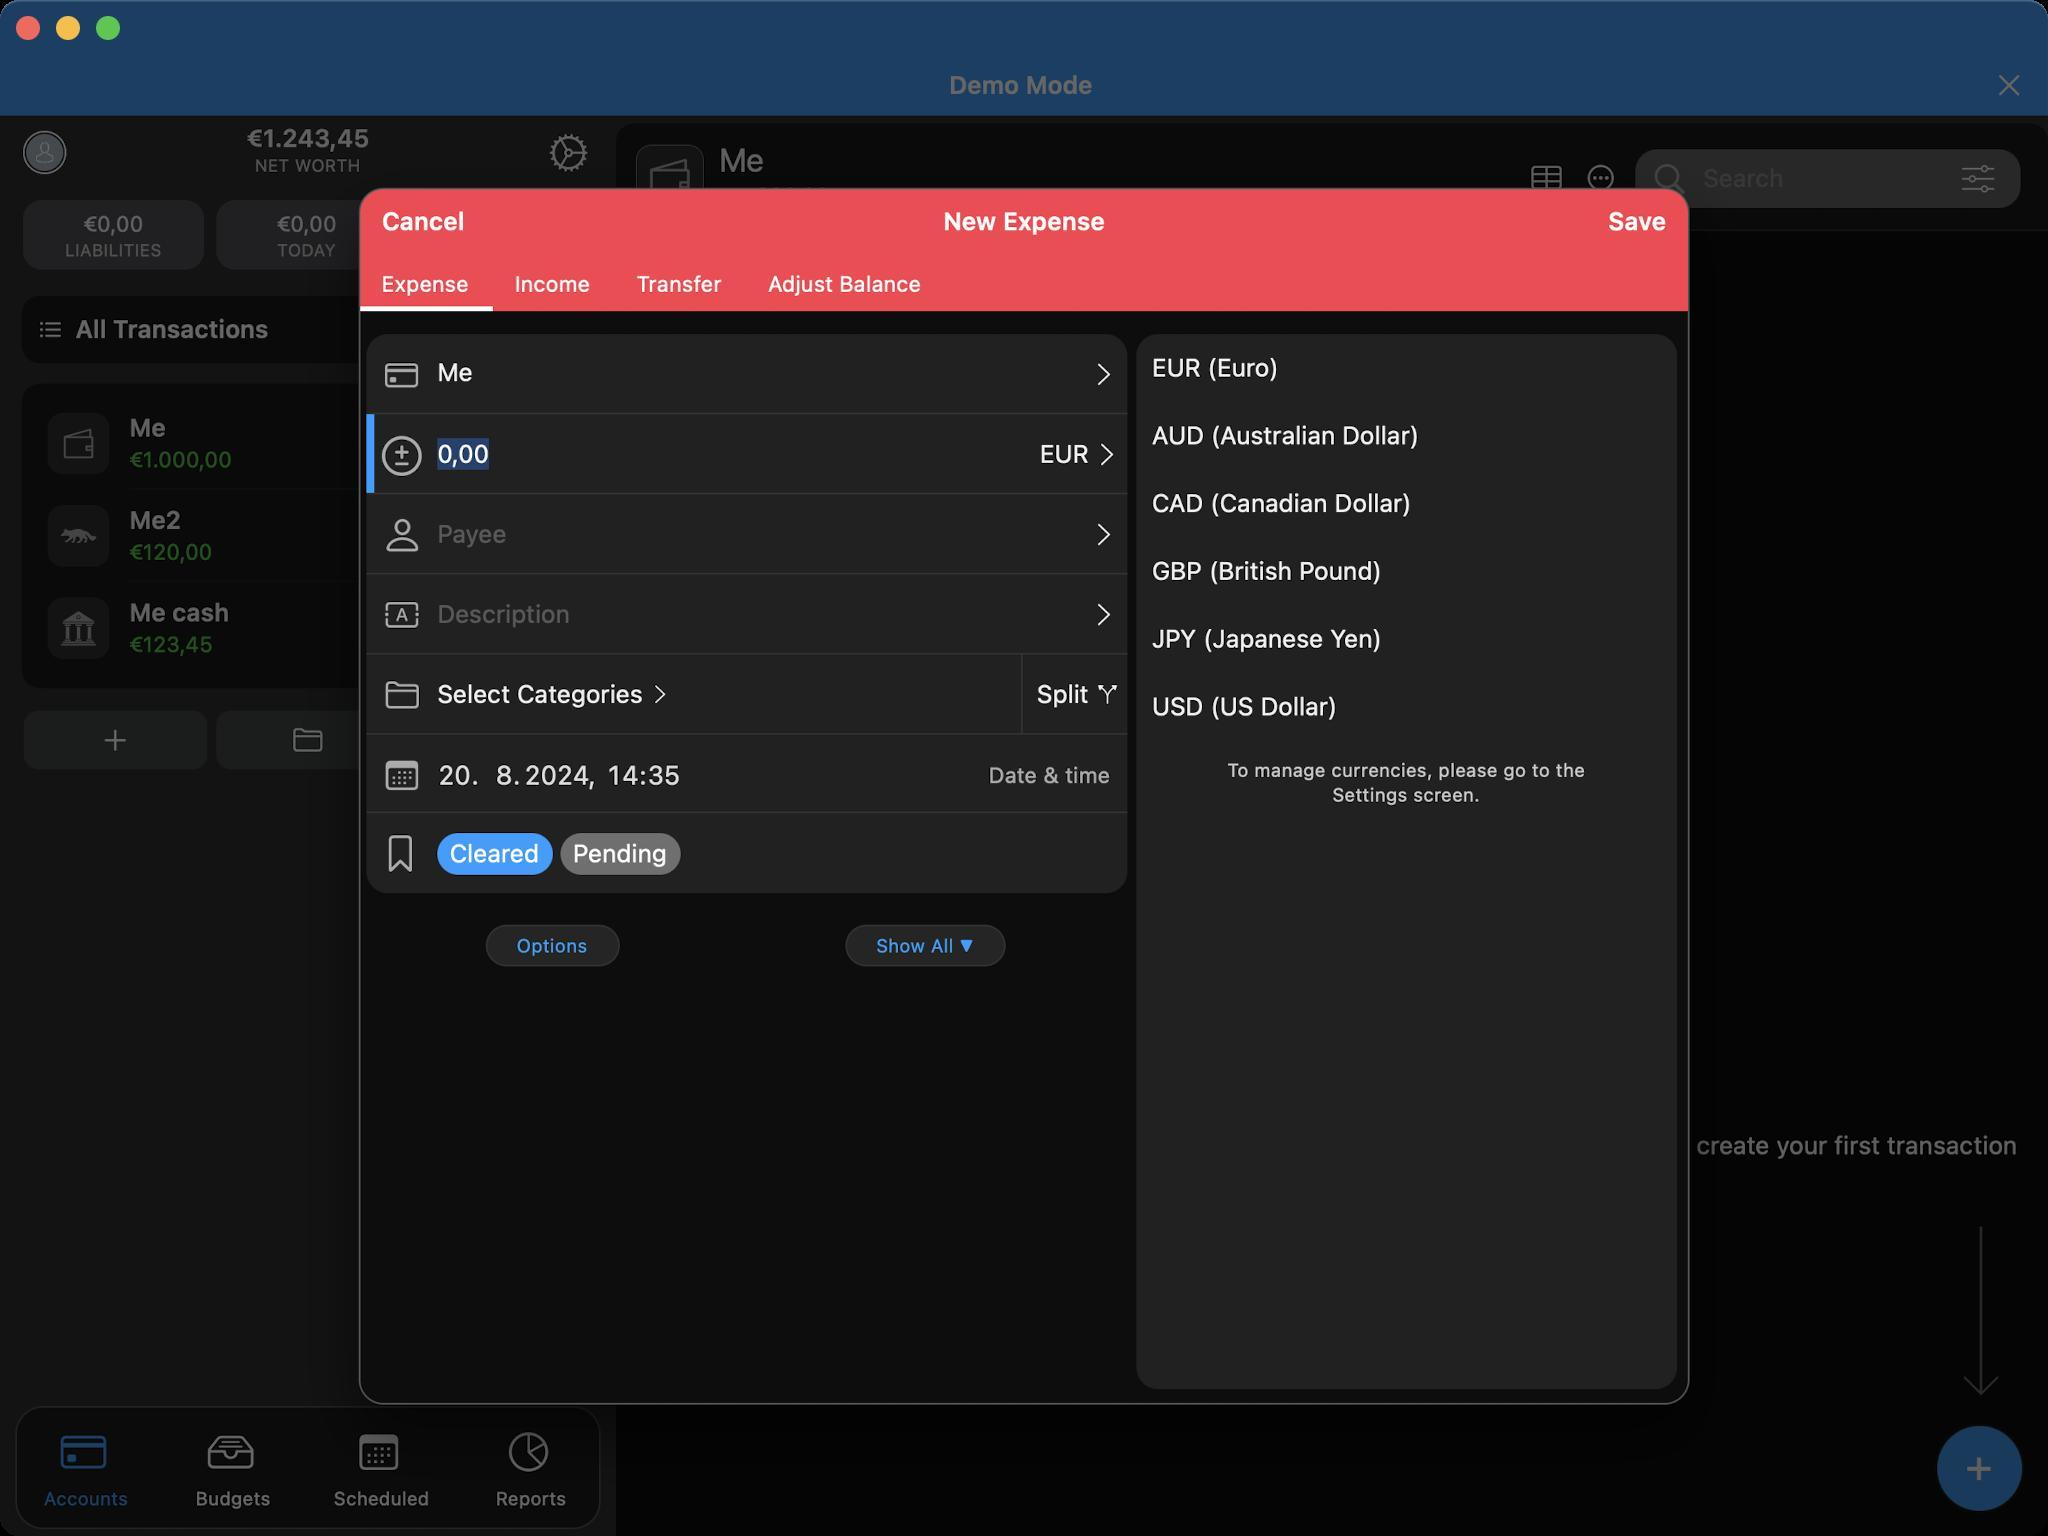
Accessibility tree:
{"name": "MoneyWiz", "role": "AXWindow", "description": null, "role_description": "standard window", "value": null, "position": "352.00;95.00", "size": "1024;768", "children": [{"name": null, "role": "AXGroup", "description": null, "role_description": "group", "value": null, "position": "0.00;0.00", "size": "1024;768", "children": [{"name": null, "role": "AXGroup", "description": null, "role_description": "group", "value": null, "position": "0.00;0.00", "size": "1024;768", "children": [{"name": null, "role": "AXGroup", "description": null, "role_description": "group", "value": null, "position": "179.41;93.94", "size": "665;608", "children": [{"name": null, "role": "AXButton", "description": "Back", "role_description": "button", "value": null, "position": "179.41;93.94", "size": "69;34", "children": []}, {"name": null, "role": "AXStaticText", "description": "New Expense", "role_description": "text", "value": null, "position": "248.71;93.94", "size": "527;34", "children": []}, {"name": null, "role": "AXButton", "description": "Done", "role_description": "button", "value": null, "position": "694.93;93.94", "size": "150;34", "children": []}, {"name": null, "role": "AXButton", "description": "Expense", "role_description": "button", "value": null, "position": "179.41;127.82", "size": "67;28", "children": []}, {"name": null, "role": "AXButton", "description": "Income", "role_description": "button", "value": null, "position": "246.08;127.82", "size": "61;28", "children": []}, {"name": null, "role": "AXButton", "description": "Transfer", "role_description": "button", "value": null, "position": "306.86;127.82", "size": "66;28", "children": []}, {"name": null, "role": "AXButton", "description": "Adjust Balance", "role_description": "button", "value": null, "position": "372.67;127.82", "size": "100;28", "children": []}, {"name": null, "role": "AXButton", "description": "Me", "role_description": "button", "value": null, "position": "218.68;166.32", "size": "302;40", "children": []}, {"name": null, "role": "AXButton", "description": "Forward", "role_description": "button", "value": null, "position": "532.84;167.09", "size": "31;40", "children": []}, {"name": null, "role": "AXGroup", "description": null, "role_description": "group", "value": null, "position": "183.26;207.13", "size": "380;40", "children": [{"name": null, "role": "AXTextField", "description": null, "role_description": "text field", "value": "0,00", "position": "218.68;207.13", "size": "265;40", "children": []}, {"name": null, "role": "AXButton", "description": "EUR", "role_description": "button", "value": null, "position": "494.34;207.13", "size": "69;40", "children": []}]}, {"name": null, "role": "AXTextField", "description": null, "role_description": "text field", "value": "", "position": "218.68;247.17", "size": "319;40", "children": []}, {"name": null, "role": "AXButton", "description": "Forward", "role_description": "button", "value": null, "position": "532.84;247.17", "size": "31;40", "children": []}, {"name": null, "role": "AXTextField", "description": null, "role_description": "text field", "value": "", "position": "218.68;287.21", "size": "319;40", "children": []}, {"name": null, "role": "AXButton", "description": "Forward", "role_description": "button", "value": null, "position": "532.84;287.21", "size": "31;40", "children": []}, {"name": null, "role": "AXButton", "description": "Select Categories", "role_description": "button", "value": null, "position": "218.68;327.25", "size": "103;40", "children": []}, {"name": null, "role": "AXButton", "description": "Forward", "role_description": "button", "value": null, "position": "321.86;327.25", "size": "19;40", "children": []}, {"name": null, "role": "AXButton", "description": "Split", "role_description": "button", "value": null, "position": "518.21;327.25", "size": "26;40", "children": []}, {"name": null, "role": "AXButton", "description": "arrow.branch", "role_description": "button", "value": null, "position": "544.39;327.25", "size": "19;40", "children": []}, {"name": null, "role": "AXStaticText", "description": "Date & time", "role_description": "text", "value": null, "position": "494.34;367.29", "size": "61;40", "children": []}, {"name": null, "role": "AXGroup", "description": null, "role_description": "group", "value": null, "position": "218.68;379.61", "size": "122;15", "children": [{"name": null, "role": "AXPopUpButton", "description": "20. August 2024", "role_description": "date time area", "value": null, "position": "218.68;379.61", "size": "122;15", "children": []}]}, {"name": null, "role": "AXGroup", "description": null, "role_description": "group", "value": null, "position": "218.68;406.56", "size": "337;40", "children": [{"name": null, "role": "AXGroup", "description": null, "role_description": "group", "value": null, "position": "218.68;416.57", "size": "122;21", "children": [{"name": null, "role": "AXButton", "description": "Cleared", "role_description": "button", "value": null, "position": "218.68;416.57", "size": "58;21", "children": []}, {"name": null, "role": "AXButton", "description": "Pending", "role_description": "button", "value": null, "position": "280.28;416.57", "size": "60;21", "children": []}]}]}, {"name": null, "role": "AXButton", "description": "Options", "role_description": "button", "value": null, "position": "242.93;462.38", "size": "67;21", "children": []}, {"name": null, "role": "AXButton", "description": "Show All ▼", "role_description": "button", "value": null, "position": "422.73;462.38", "size": "80;21", "children": []}, {"name": null, "role": "AXStaticText", "description": "No data", "role_description": "text", "value": null, "position": "567.49;167.09", "size": "270;527", "children": []}, {"name": null, "role": "AXGroup", "description": null, "role_description": "table", "value": null, "position": "568.26;167.09", "size": "270;527", "children": [{"name": null, "role": "AXGroup", "description": null, "role_description": "group", "value": "", "position": "568.26;167.09", "size": "270;34", "children": [{"name": null, "role": "AXStaticText", "description": "EUR (Euro)", "role_description": "text", "value": "", "position": "568.26;167.09", "size": "270;34", "children": []}]}, {"name": null, "role": "AXGroup", "description": null, "role_description": "group", "value": "", "position": "568.26;200.97", "size": "270;34", "children": [{"name": null, "role": "AXStaticText", "description": "AUD (Australian Dollar)", "role_description": "text", "value": "", "position": "568.26;200.97", "size": "270;34", "children": []}]}, {"name": null, "role": "AXGroup", "description": null, "role_description": "group", "value": "", "position": "568.26;234.85", "size": "270;34", "children": [{"name": null, "role": "AXStaticText", "description": "CAD (Canadian Dollar)", "role_description": "text", "value": "", "position": "568.26;234.85", "size": "270;34", "children": []}]}, {"name": null, "role": "AXGroup", "description": null, "role_description": "group", "value": "", "position": "568.26;268.73", "size": "270;34", "children": [{"name": null, "role": "AXStaticText", "description": "GBP (British Pound)", "role_description": "text", "value": "", "position": "568.26;268.73", "size": "270;34", "children": []}]}, {"name": null, "role": "AXGroup", "description": null, "role_description": "group", "value": "", "position": "568.26;302.61", "size": "270;34", "children": [{"name": null, "role": "AXStaticText", "description": "JPY (Japanese Yen)", "role_description": "text", "value": "", "position": "568.26;302.61", "size": "270;34", "children": []}]}, {"name": null, "role": "AXGroup", "description": null, "role_description": "group", "value": "", "position": "568.26;336.49", "size": "270;34", "children": [{"name": null, "role": "AXStaticText", "description": "USD (US Dollar)", "role_description": "text", "value": "", "position": "568.26;336.49", "size": "270;34", "children": []}]}, {"name": null, "role": "AXGroup", "description": null, "role_description": "group", "value": "", "position": "568.26;370.37", "size": "270;42", "children": [{"name": null, "role": "AXStaticText", "description": "To manage currencies, please go to the Settings screen.", "role_description": "text", "value": "", "position": "568.26;370.37", "size": "270;42", "children": []}]}]}]}]}]}, {"name": null, "role": "AXButton", "description": null, "role_description": "close button", "value": null, "position": "7.00;6.00", "size": "14;16", "children": []}, {"name": null, "role": "AXButton", "description": null, "role_description": "full screen button", "value": null, "position": "47.00;6.00", "size": "14;16", "children": [{"name": null, "role": "AXGroup", "description": null, "role_description": "group", "value": null, "position": "47.00;6.00", "size": "14;16", "children": [{"name": null, "role": "AXGroup", "description": null, "role_description": "group", "value": null, "position": "47.00;6.00", "size": "14;16", "children": []}]}]}, {"name": null, "role": "AXButton", "description": null, "role_description": "minimize button", "value": null, "position": "27.00;6.00", "size": "14;16", "children": []}]}